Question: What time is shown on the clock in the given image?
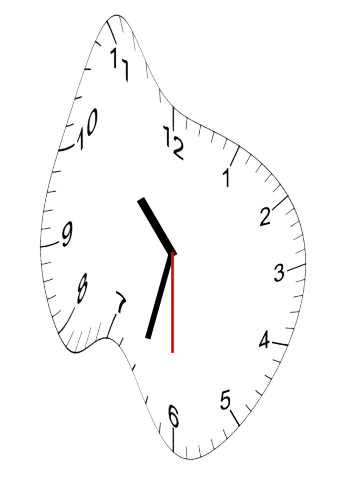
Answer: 10:32:30